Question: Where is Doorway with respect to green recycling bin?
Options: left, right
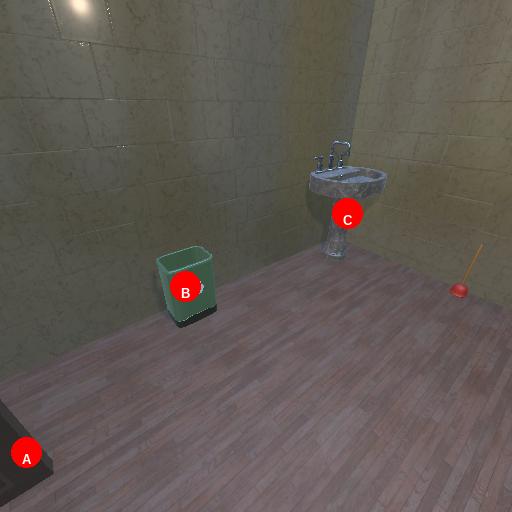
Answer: left